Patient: sex M, age 65
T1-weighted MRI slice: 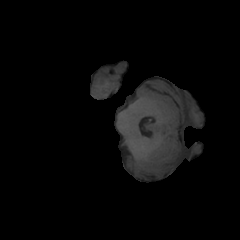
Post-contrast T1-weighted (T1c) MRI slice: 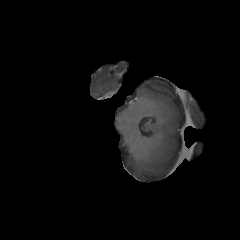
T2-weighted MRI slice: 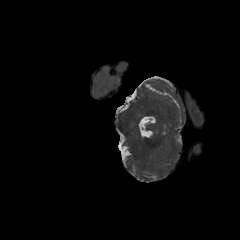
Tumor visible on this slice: no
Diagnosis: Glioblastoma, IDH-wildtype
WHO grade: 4